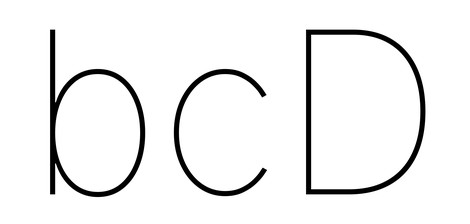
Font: Inter_Thin